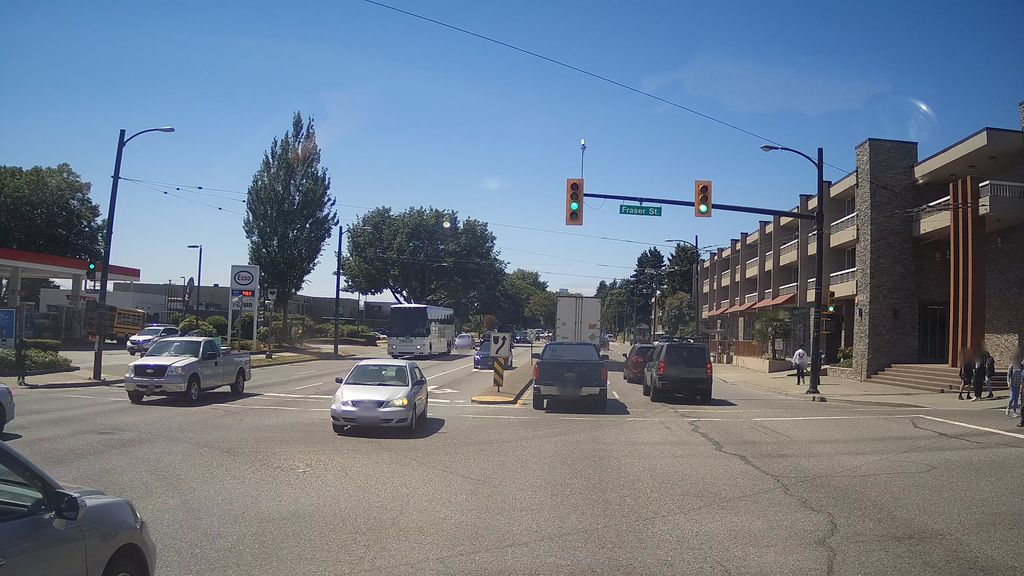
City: vancouver